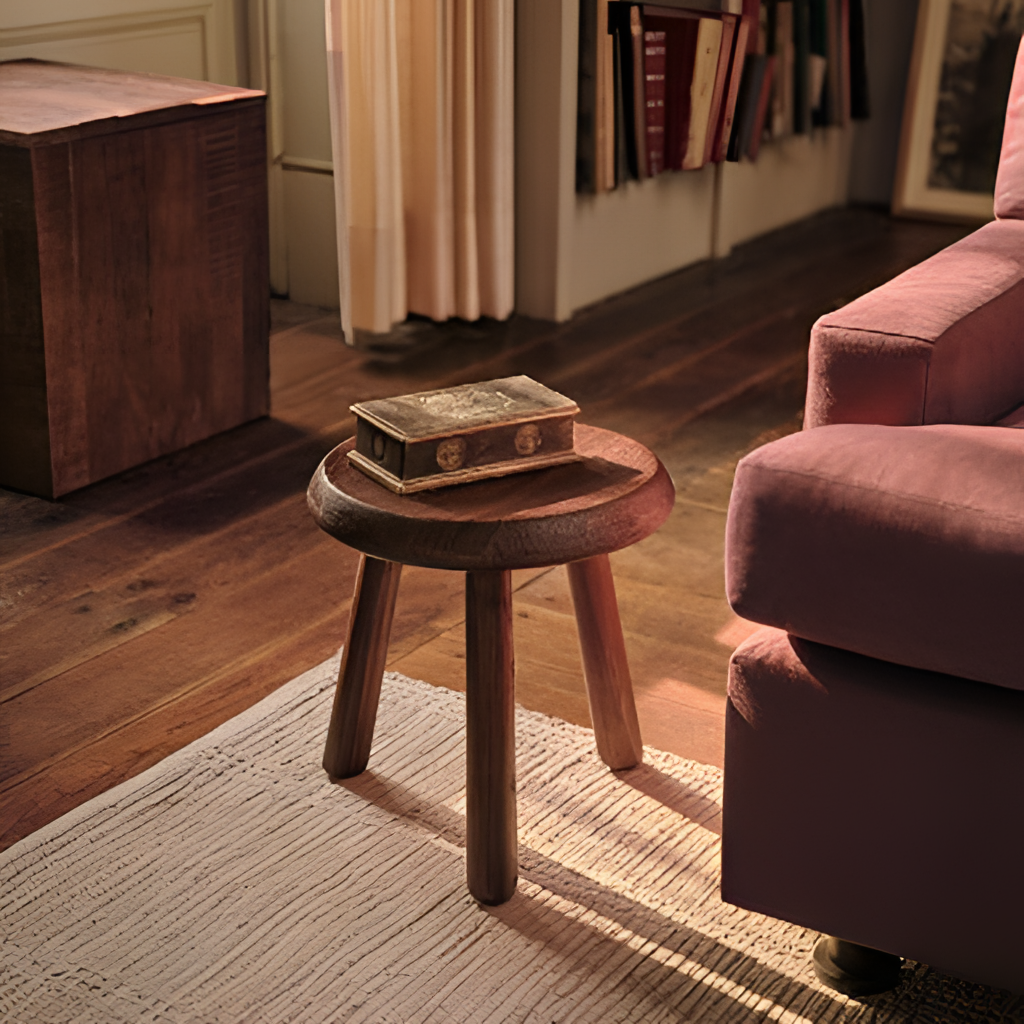
pink fabric armchair, living room, fabric wallpaper, with solid pattern, wood flooring, with plank pattern, vintage